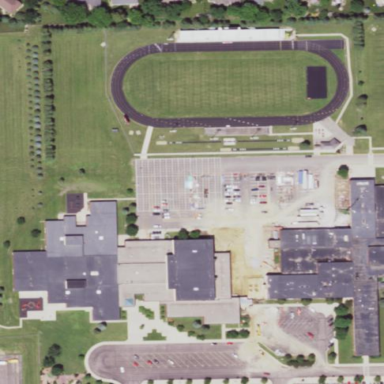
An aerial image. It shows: School building.